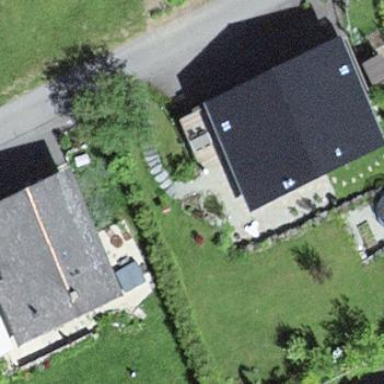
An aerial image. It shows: Simple and straightforward house.